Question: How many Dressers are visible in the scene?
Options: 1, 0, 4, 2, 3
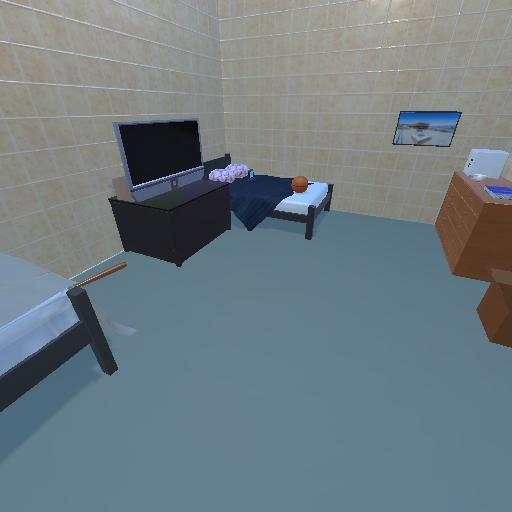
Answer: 1